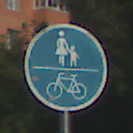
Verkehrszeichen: GemeinsamerGehUndRadweg
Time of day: MorningAfternoon
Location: Outdoor (Suburban)
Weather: PartlyCloudy
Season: NotSpecified
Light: Natural